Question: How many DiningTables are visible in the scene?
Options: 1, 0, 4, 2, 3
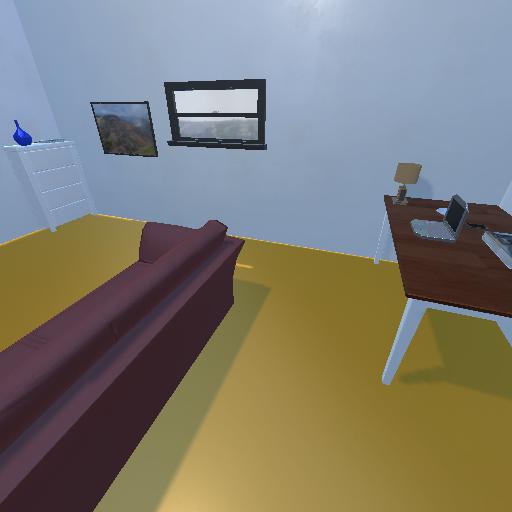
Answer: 1